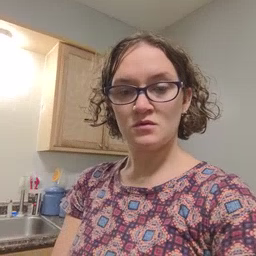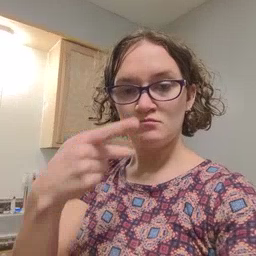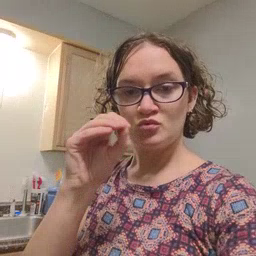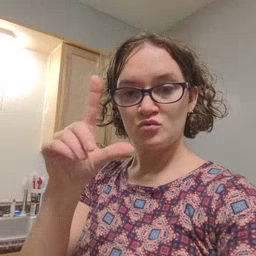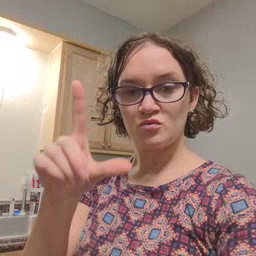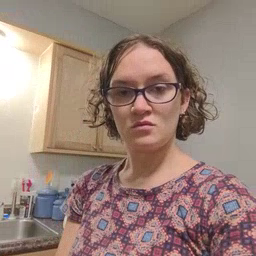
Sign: pool